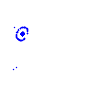
Particle: pion